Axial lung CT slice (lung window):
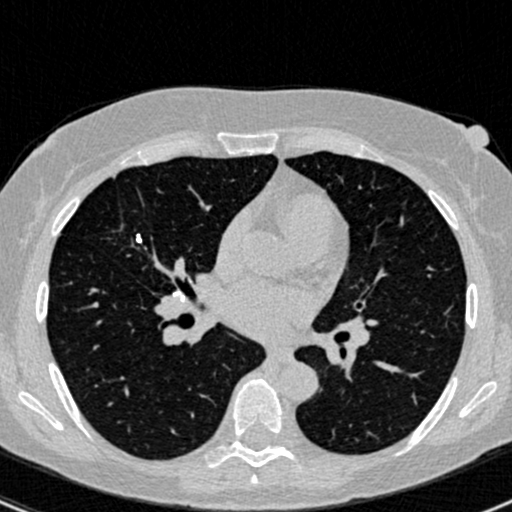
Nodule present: yes
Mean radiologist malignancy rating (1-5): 1